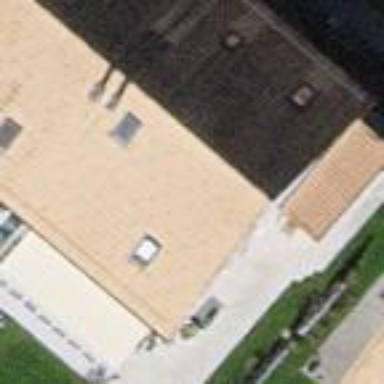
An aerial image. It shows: Terrace building.